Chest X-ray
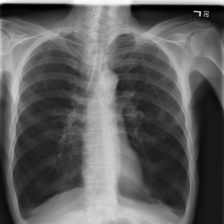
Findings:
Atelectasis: negative
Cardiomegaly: negative
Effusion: negative
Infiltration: negative
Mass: negative
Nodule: negative
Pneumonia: negative
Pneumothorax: negative
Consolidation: negative
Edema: negative
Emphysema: negative
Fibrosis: positive
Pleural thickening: negative
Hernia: negative